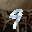
Label: 9